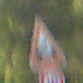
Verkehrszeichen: BeweglicheBruecke
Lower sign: Geschwindigkeit10
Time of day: MorningAfternoon
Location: Outdoor (Suburban)
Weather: Clear
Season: NotSpecified
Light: Natural